Question: hi the following image is UI of my app
in this i have placed rounded table in middle. In that the first three AAAA, BBBB, CCCC are of edit boxes and the other 2 are of textview. When i touch the first 3 edit text the keyboard gets opened.
When i click the last two text view the "date picker" gets opened. Now i want to display the date which i set must be viewed in the places of DATE1 and DATE2(TextView boxes). but when i try this it gets crashed.
how to solve this please help me....
following is the code of date picker
'''
{
private void updateDisplay()
{
this.mDateDisplay.setText(
new StringBuilder()
// Month is 0 based so add 1
.append(mMonth + 1).append("-")
.append(mDay).append("-")
.append(mYear).append("-"));
}
private DatePickerDialog.OnDateSetListener mDateSetListener = new DatePickerDialog.OnDateSetListener()
{
public void onDateSet(DatePicker view, int year,
int monthOfYear, int dayOfMonth) {
mYear = year;
mMonth = monthOfYear;
mDay = dayOfMonth;
updateDisplay();
}
};
@Override
protected Dialog onCreateDialog(int id) {
switch (id) {
case DATE_DIALOG_ID:
return new DatePickerDialog(this,
mDateSetListener,
mYear, mMonth, mDay);
}
return null;
}
}
'''
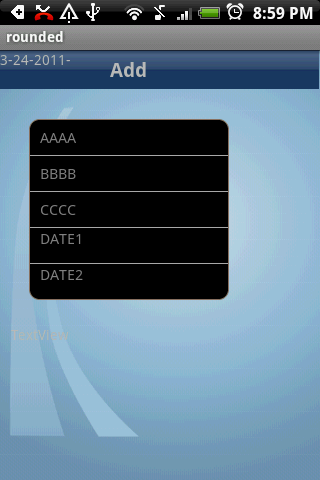
Answer: Try the same for next TextView as' secondtextviewobject.setText(blaa).
Also check whether out convert Id as View
(i.e) 'TextView tv=(TextView)findviewById(R.id.textview2);'